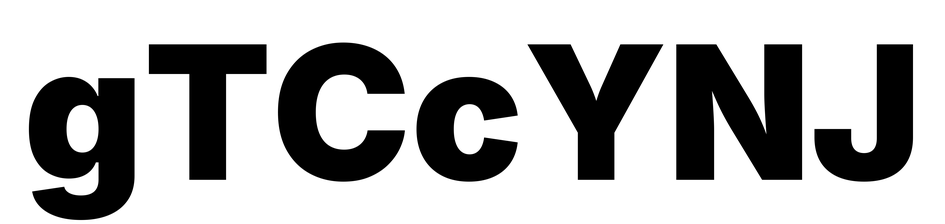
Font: Inter_Black